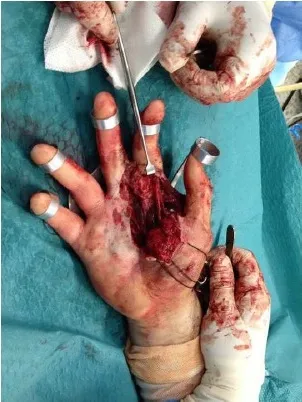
In this intra-operative image there can be seen the preservation of the superficial palmar arch of the hand which seems integral and uninjured.
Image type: medical_photograph (other_medical_photograph)